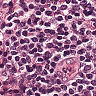
Metastatic tissue present: no